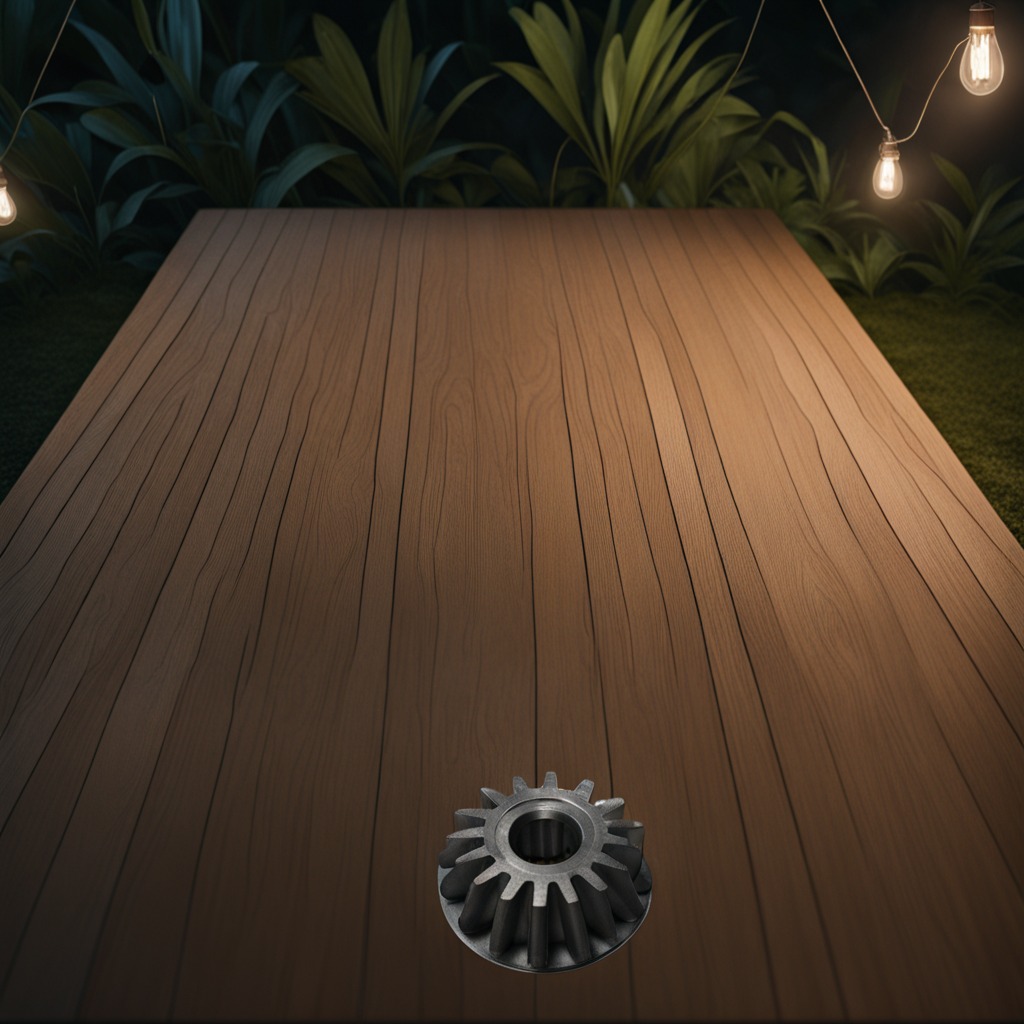
A steel gear with teeth is lying on a clean wooden table inside a jungle field workshop tent at night.